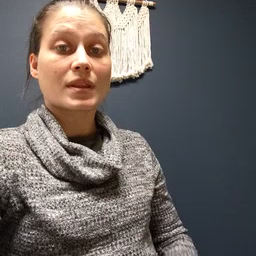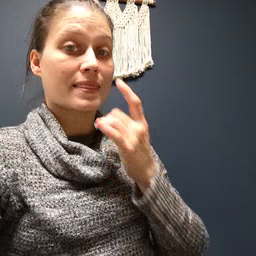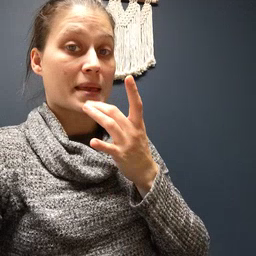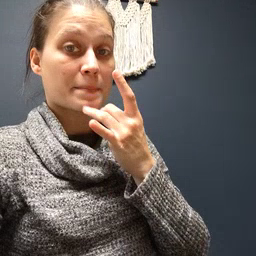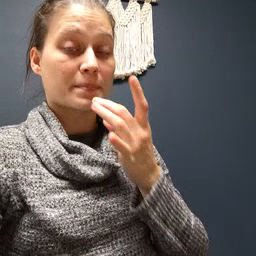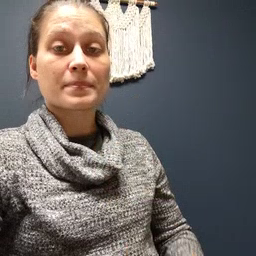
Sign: lamp